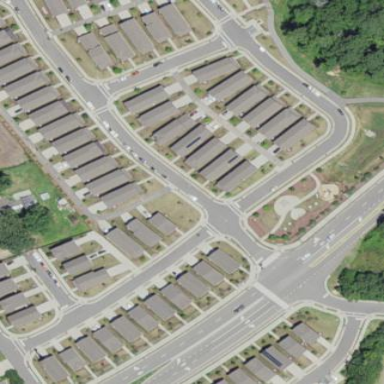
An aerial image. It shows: Residential area within neighborhood.